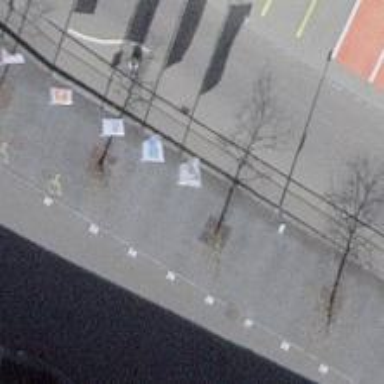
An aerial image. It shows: Parking area with surface.